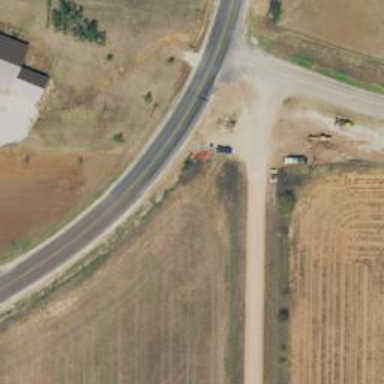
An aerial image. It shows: Secondary road.